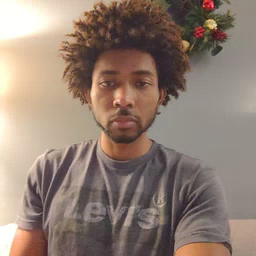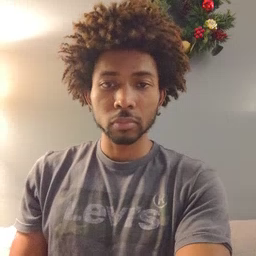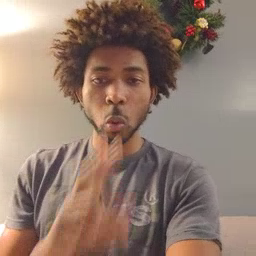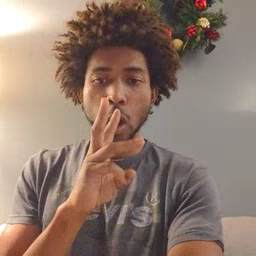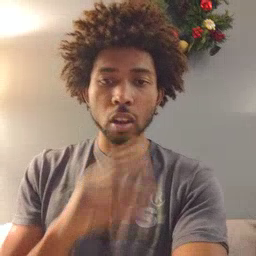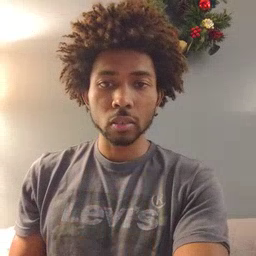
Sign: water